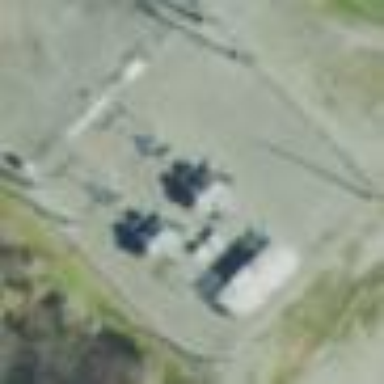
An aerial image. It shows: Power substation.